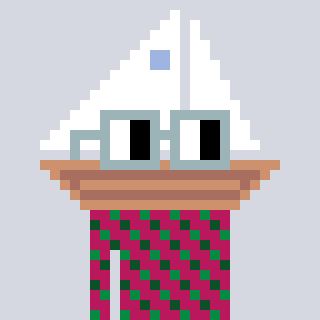
a pixel art character with square dark gray glasses, a sailboat-shaped head and a darkpink-colored body on a cool background